Interaction volume radius: 5 \u00c5
Interaction volume height: 10 \u00c5
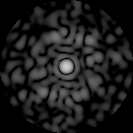
Disorder parameter: 0.86